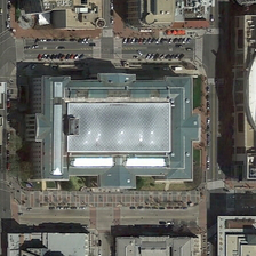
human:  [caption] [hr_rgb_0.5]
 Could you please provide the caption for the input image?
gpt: The center is a red square structure with four floors.

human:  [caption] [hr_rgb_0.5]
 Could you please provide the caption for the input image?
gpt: The middle is a red square structure with four layers.

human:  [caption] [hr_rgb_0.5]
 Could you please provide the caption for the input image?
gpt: so many cars are there .

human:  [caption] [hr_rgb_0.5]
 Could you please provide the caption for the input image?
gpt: so many buildings are there .

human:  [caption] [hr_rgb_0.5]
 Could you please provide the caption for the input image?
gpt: Concentric is a red square structure with four layers.